Milling tool wear sample.
Tool blade image: 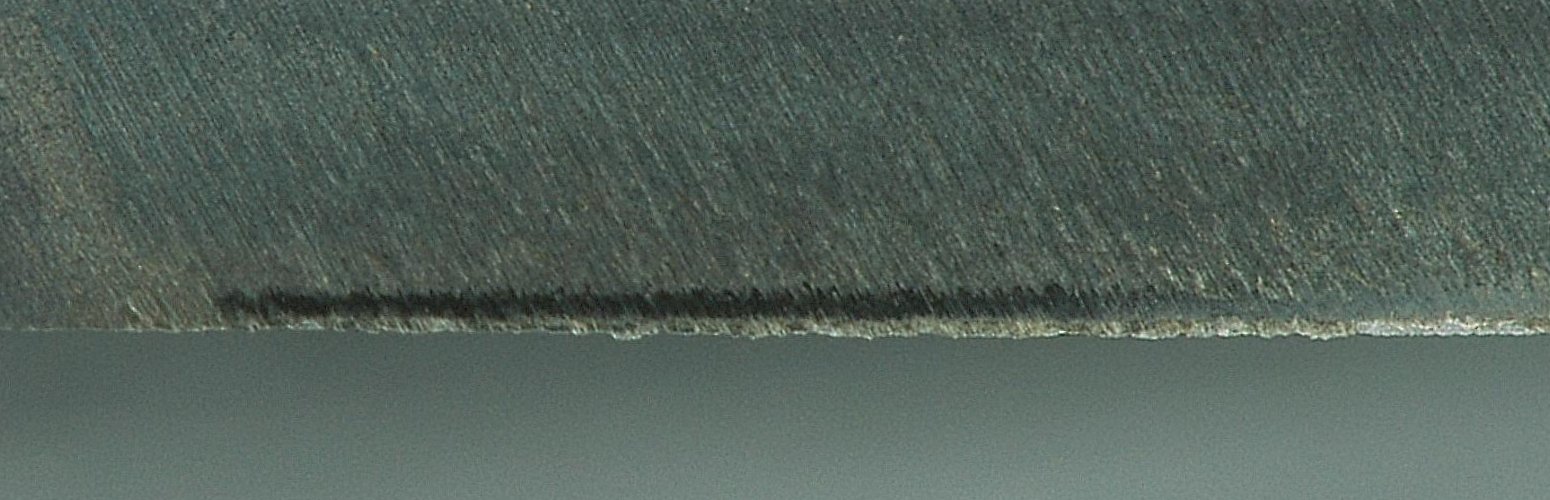
Chip image: 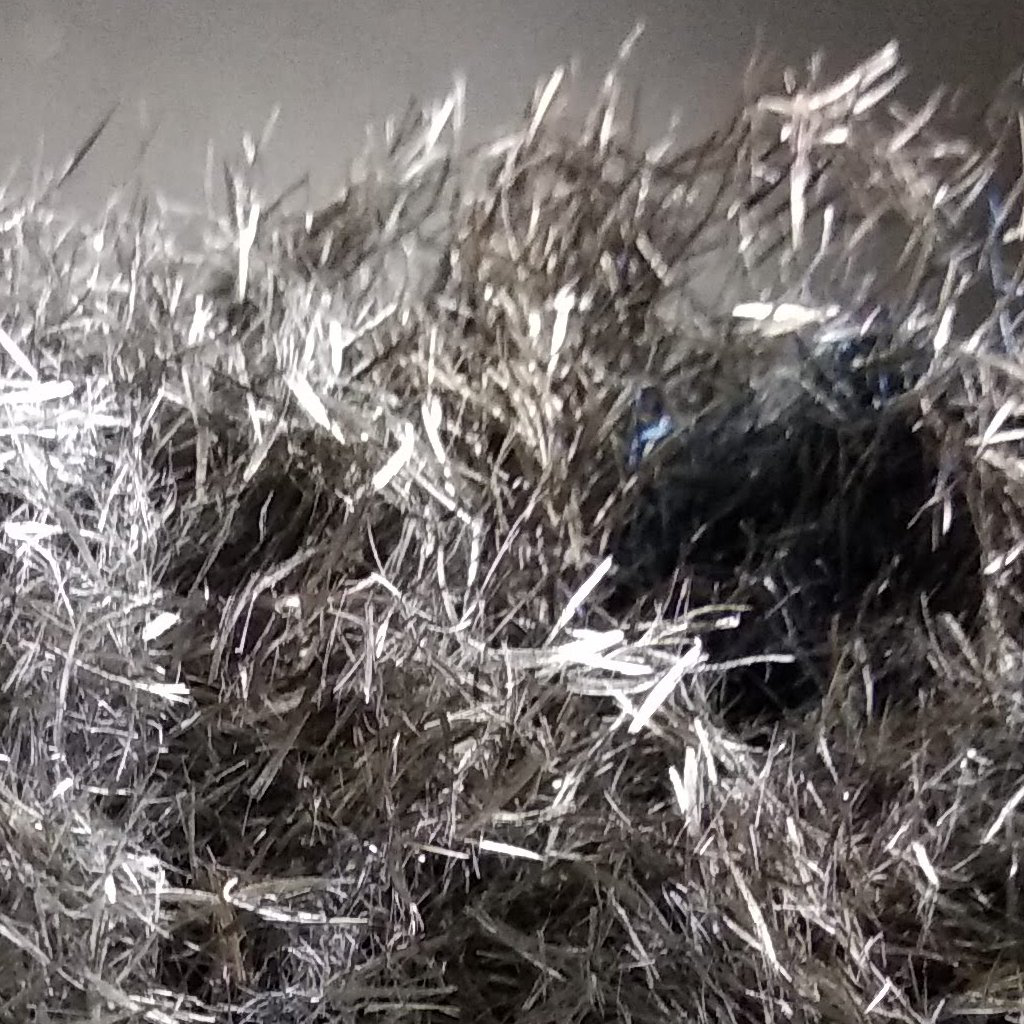
Workpiece image: 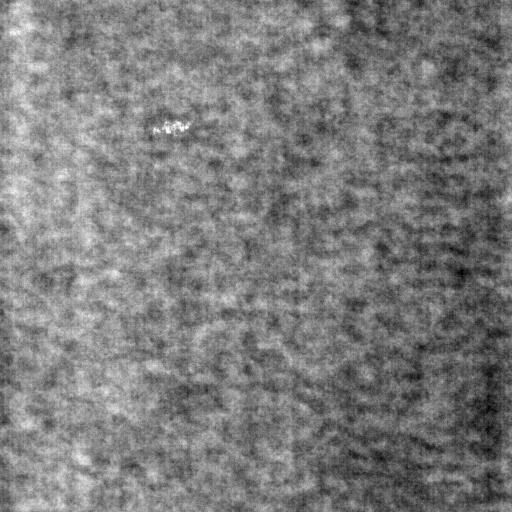
Tool wear state: sharp
Gaps: 0
Flank wear: 61.23
Overhang: 22.2
Force-signal Mel-spectrograms (X, Y, Z axes): 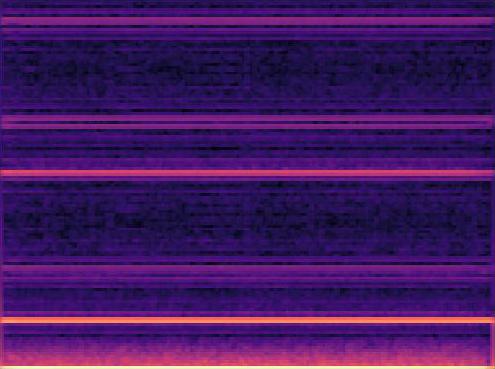 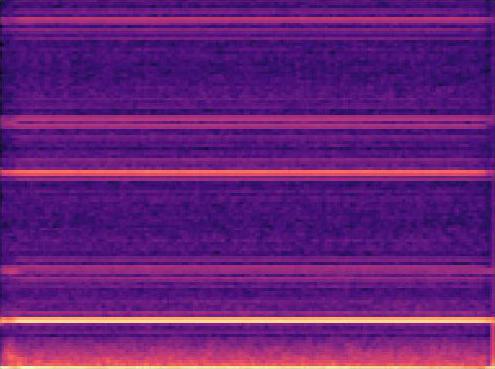 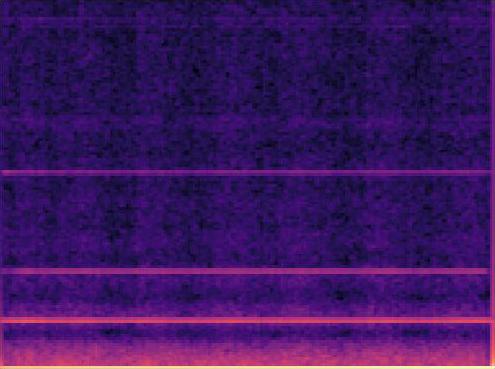
Force-signal scalograms (X, Y, Z axes): 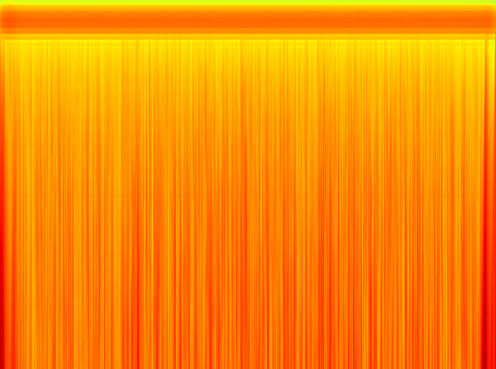 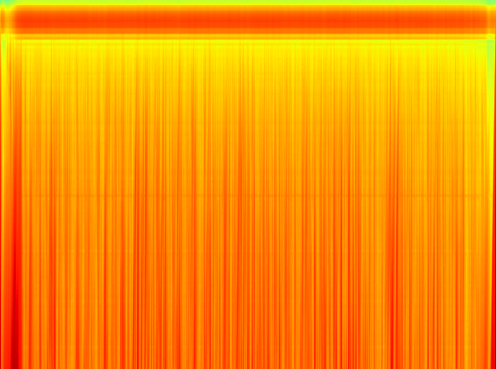 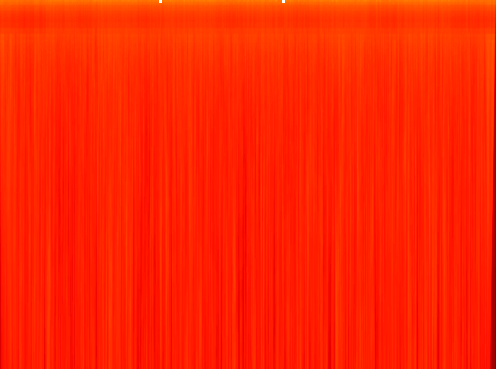
Force phase: steady_state_stabilization_wear